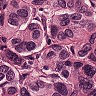
Metastatic tissue present: yes